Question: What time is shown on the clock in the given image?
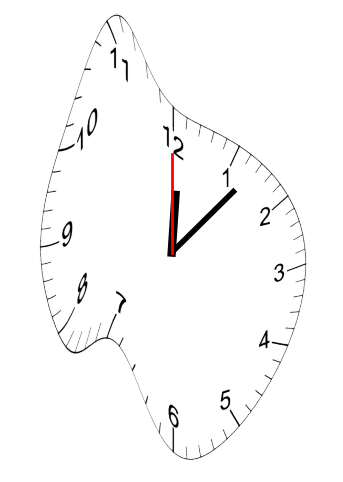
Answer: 12:07:00